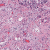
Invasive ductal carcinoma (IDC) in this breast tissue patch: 1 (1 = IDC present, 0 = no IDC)